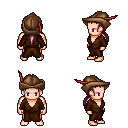
a pixel art fantasy rpg character, male body template, human, light skin, brown robe, white pants, white blonde ponytail hairstyle, leather cap, four views (front, back, left, right), 2x2 character sprite sheet, small pixel art, hard edges, no anti-aliasing